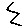
Label: zigzag